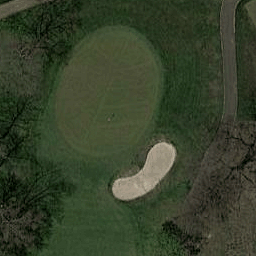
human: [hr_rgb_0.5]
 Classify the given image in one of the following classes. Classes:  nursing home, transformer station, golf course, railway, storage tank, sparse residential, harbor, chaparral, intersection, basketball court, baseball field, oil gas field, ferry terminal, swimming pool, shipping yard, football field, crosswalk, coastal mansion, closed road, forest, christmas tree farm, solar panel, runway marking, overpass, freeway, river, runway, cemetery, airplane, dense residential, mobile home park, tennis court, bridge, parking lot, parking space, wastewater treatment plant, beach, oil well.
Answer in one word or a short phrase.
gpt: golf course